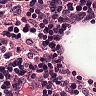
Metastatic tissue present: no